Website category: book
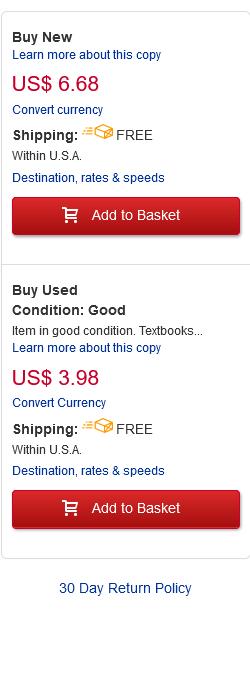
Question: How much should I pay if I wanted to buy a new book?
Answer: US$ 6.68

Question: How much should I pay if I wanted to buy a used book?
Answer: US$ 3.98

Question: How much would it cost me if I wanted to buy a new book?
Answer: US$ 6.68

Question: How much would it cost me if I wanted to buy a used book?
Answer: US$ 3.98

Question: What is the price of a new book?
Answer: US$ 6.68

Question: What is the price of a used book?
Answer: US$ 3.98

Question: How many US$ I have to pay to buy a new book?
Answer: US$ 6.68

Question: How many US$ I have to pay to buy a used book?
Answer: US$ 3.98

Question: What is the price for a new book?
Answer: US$ 6.68

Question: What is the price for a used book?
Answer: US$ 3.98

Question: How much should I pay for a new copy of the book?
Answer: US$ 6.68

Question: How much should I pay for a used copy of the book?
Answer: US$ 3.98

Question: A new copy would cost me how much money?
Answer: US$ 6.68

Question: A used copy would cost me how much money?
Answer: US$ 3.98

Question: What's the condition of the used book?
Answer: Good

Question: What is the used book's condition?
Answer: Good

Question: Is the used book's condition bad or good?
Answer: Good

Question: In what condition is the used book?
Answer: Good

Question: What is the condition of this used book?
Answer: Good

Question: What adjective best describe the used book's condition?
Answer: Good

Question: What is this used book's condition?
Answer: Good

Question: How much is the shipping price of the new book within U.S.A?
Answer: FREE

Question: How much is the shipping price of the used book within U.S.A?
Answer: FREE

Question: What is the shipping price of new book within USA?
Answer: FREE

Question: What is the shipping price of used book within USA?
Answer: FREE

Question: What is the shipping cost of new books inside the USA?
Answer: FREE

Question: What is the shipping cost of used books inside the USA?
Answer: FREE

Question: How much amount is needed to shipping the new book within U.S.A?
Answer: FREE

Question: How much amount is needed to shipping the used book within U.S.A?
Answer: FREE

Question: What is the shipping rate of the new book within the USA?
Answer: FREE

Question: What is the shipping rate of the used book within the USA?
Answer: FREE

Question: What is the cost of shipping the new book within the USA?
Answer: FREE

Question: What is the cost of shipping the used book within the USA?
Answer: FREE

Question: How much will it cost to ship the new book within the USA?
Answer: FREE

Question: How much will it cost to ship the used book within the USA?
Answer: FREE